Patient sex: M
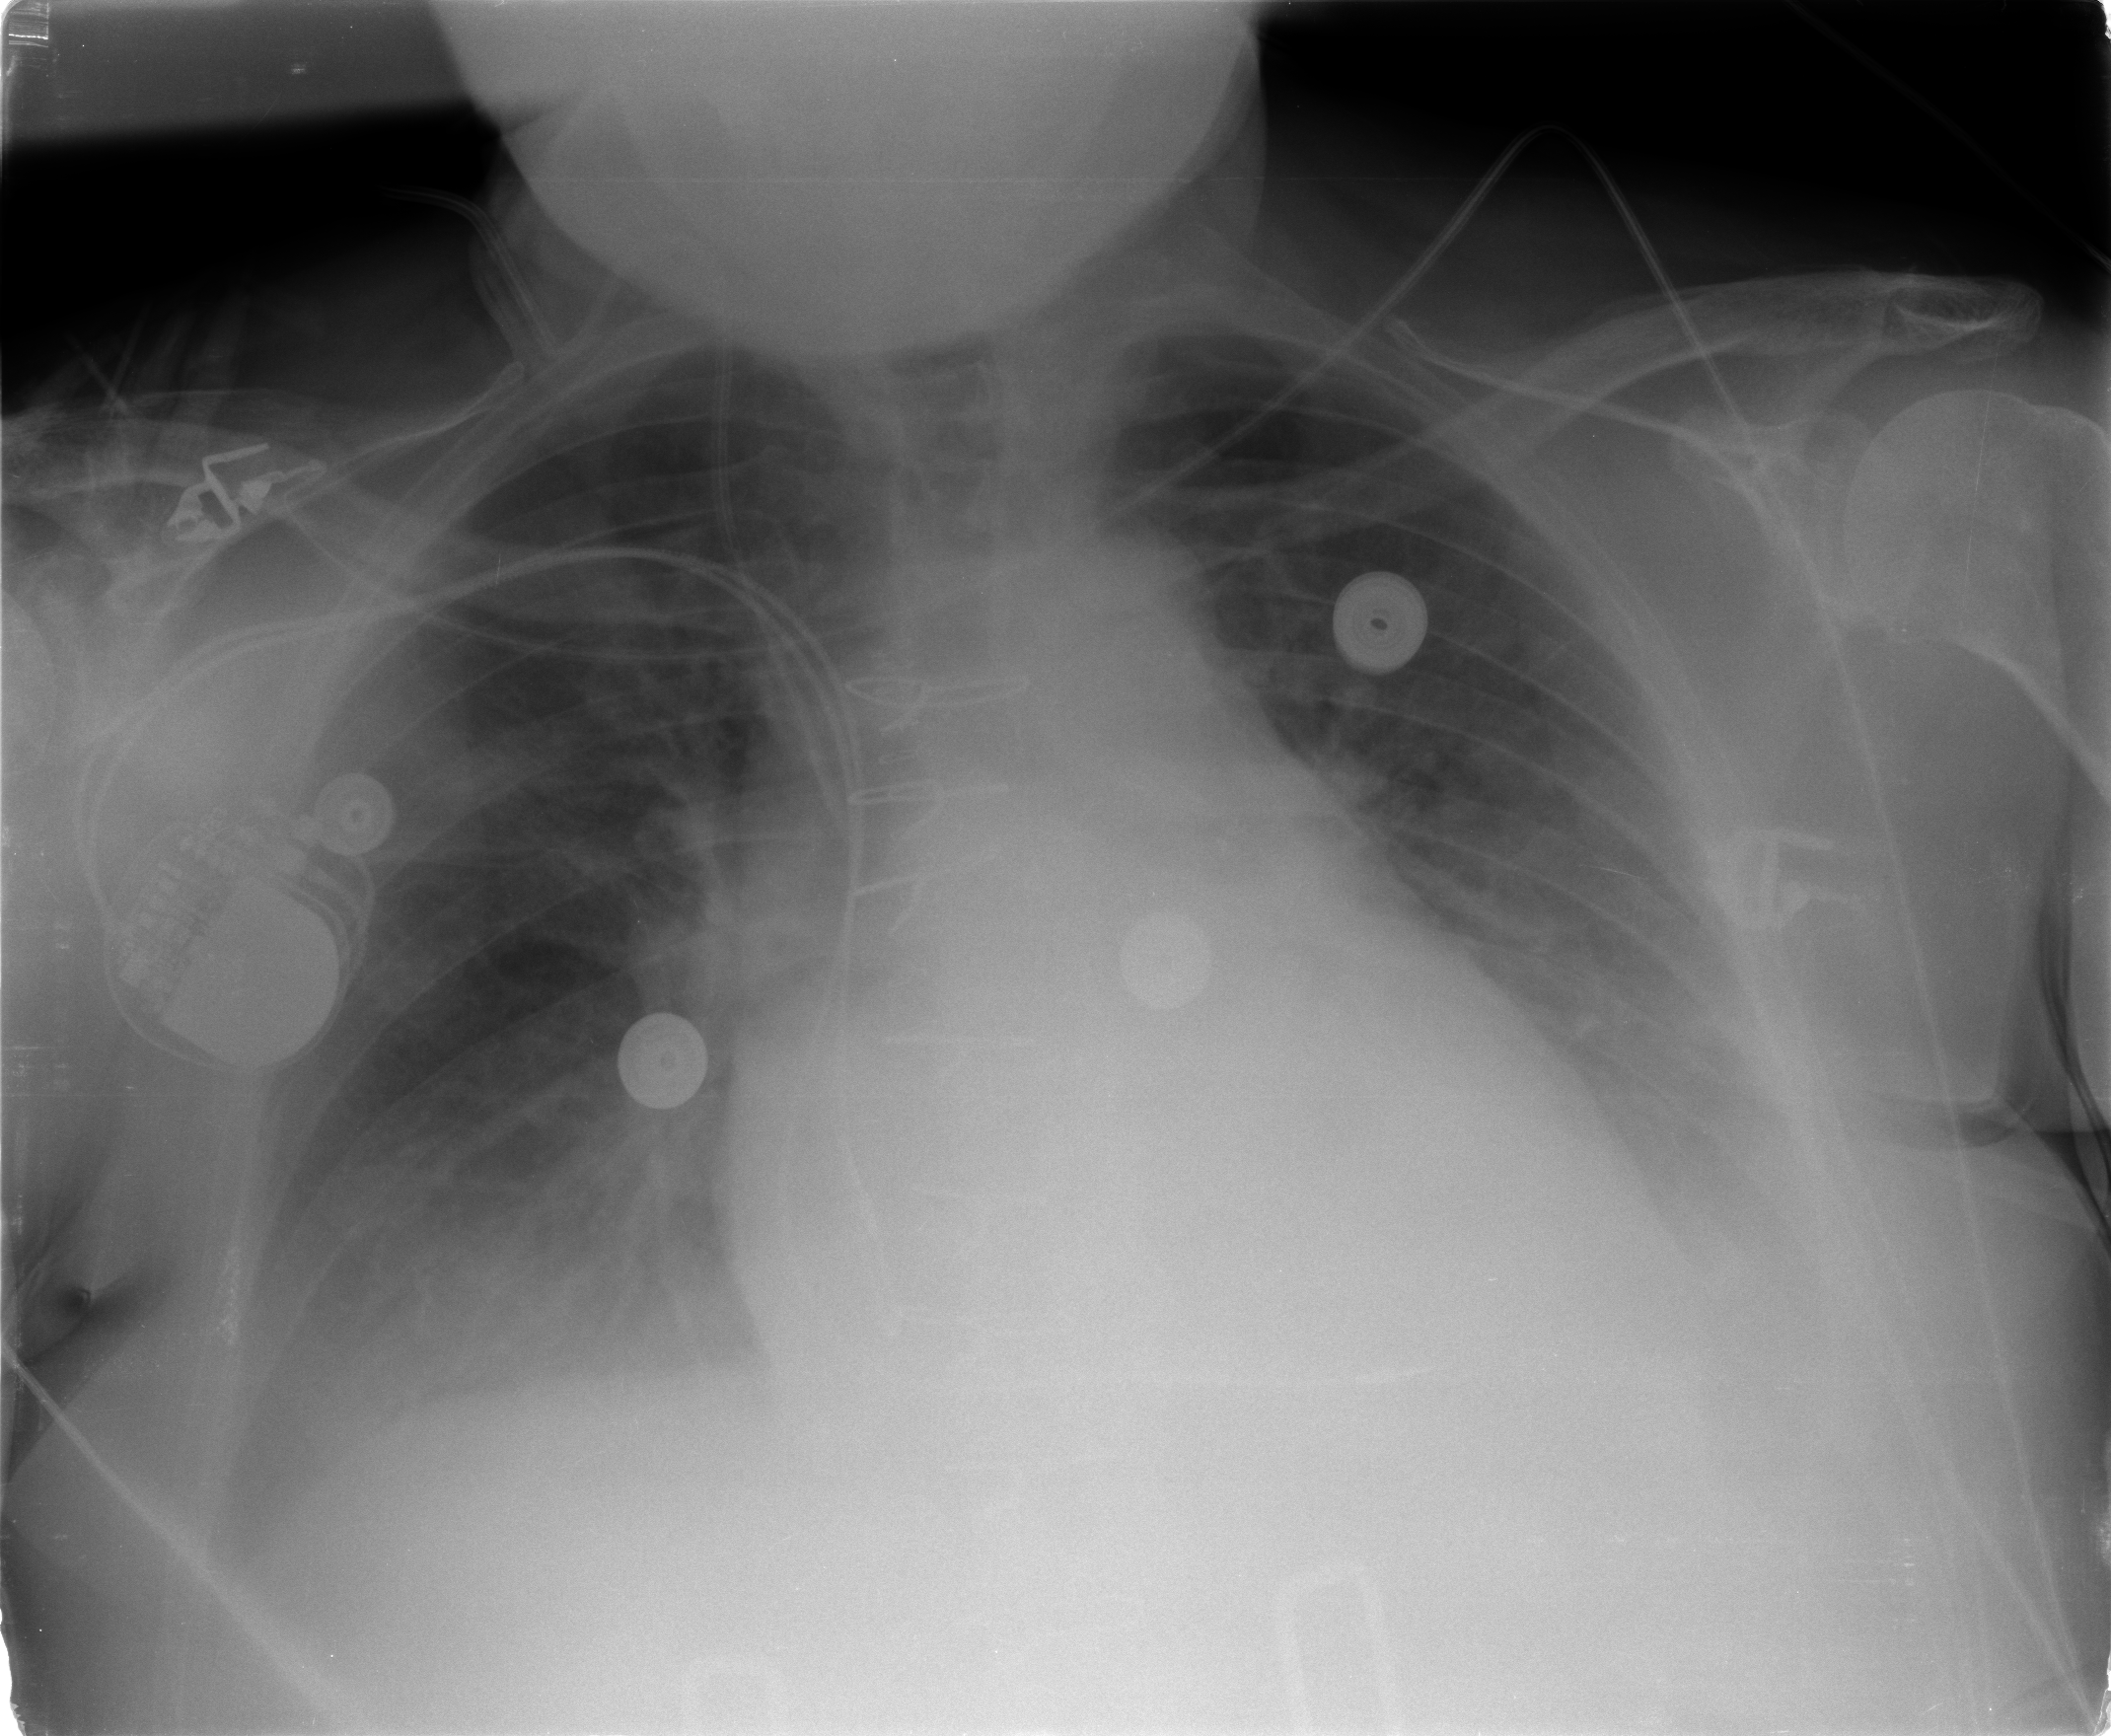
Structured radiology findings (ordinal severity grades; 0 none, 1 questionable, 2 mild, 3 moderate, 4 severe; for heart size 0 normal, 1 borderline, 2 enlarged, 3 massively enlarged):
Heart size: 2
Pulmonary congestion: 2
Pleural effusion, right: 0
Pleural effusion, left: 2
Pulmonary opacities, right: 0
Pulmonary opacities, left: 0
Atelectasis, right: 2
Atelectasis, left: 2